Question: I recently installed the Windows Phone 7 SDK with an existing Visual Studio Ultimate installation. Now when I attempt to open any XAML file, designer or just XAML, I get the error:

This is for any XAML file; not just WP7. This happens with a brand new project; not just with my existing ones, so I am pretty sure it isn't any funky code Visual Studio can't handle.
Things I've already tried:
- -
Anyone know with this is; or can suggest other things? Fortunately I was smart enough to image my machine before I installed these tools. I'll roll back to that if I don't get this resolved soon.
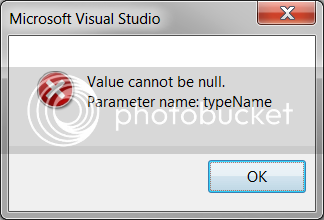
Answer: Ultimately I ended up restoring my machine to an earlier state. If anyone else runs into this; I hope you have better luck figuring it out than I did. For those that having installed the tools yet, I highly recommend imaging your machine.